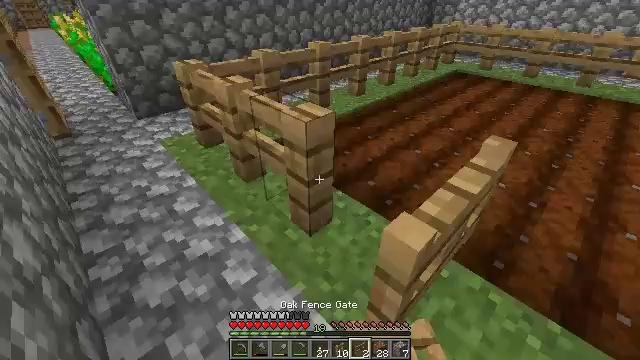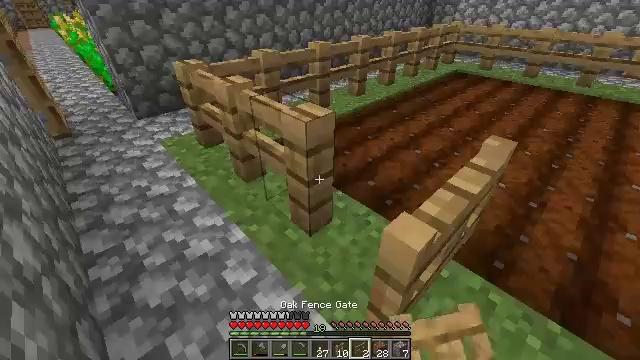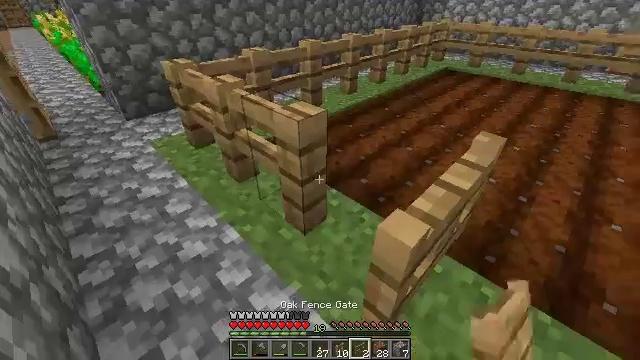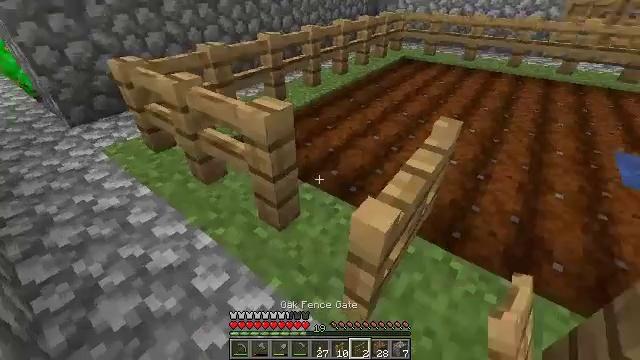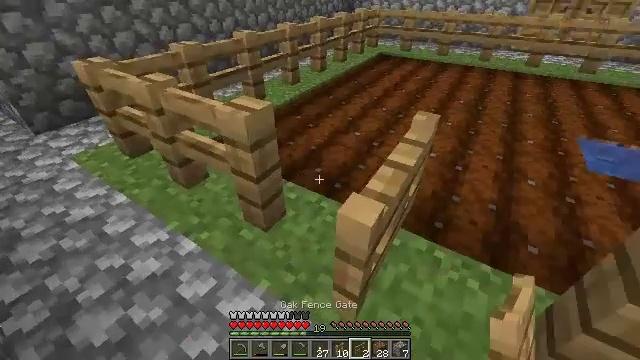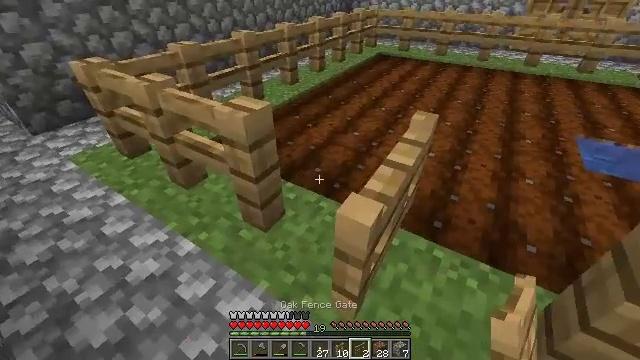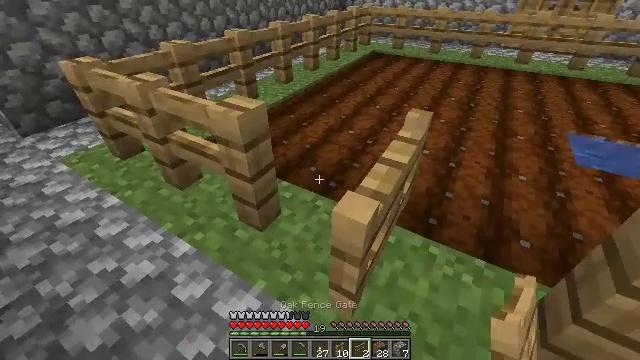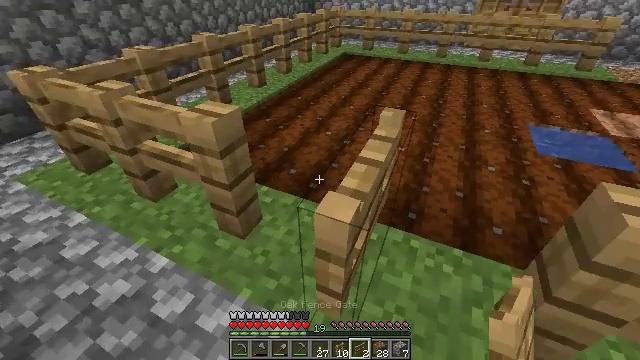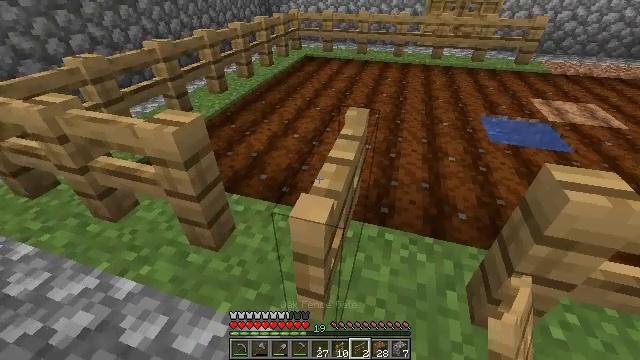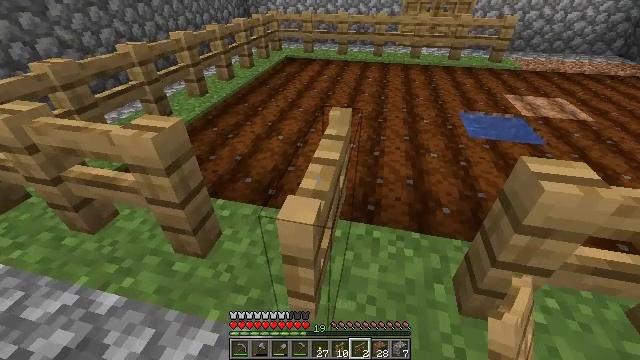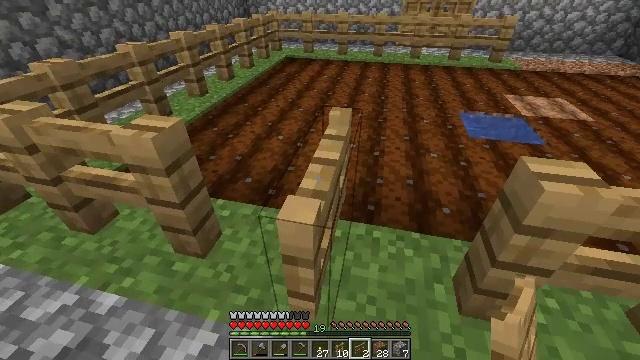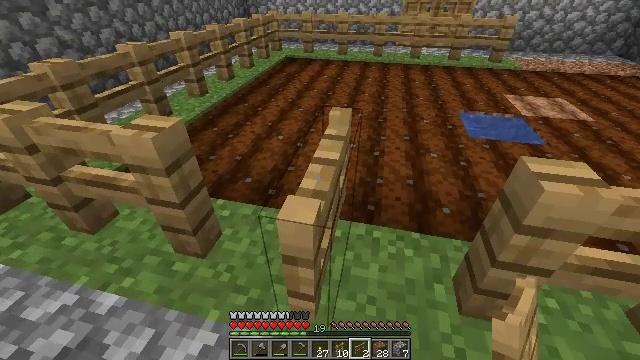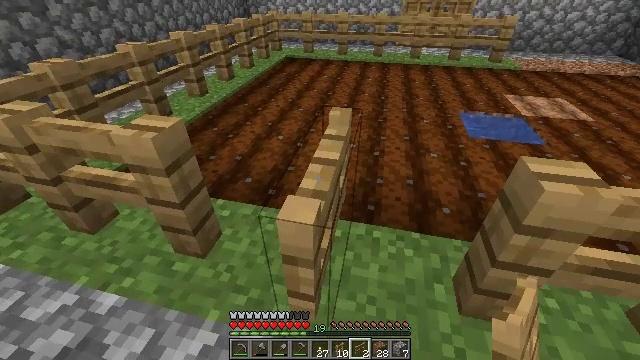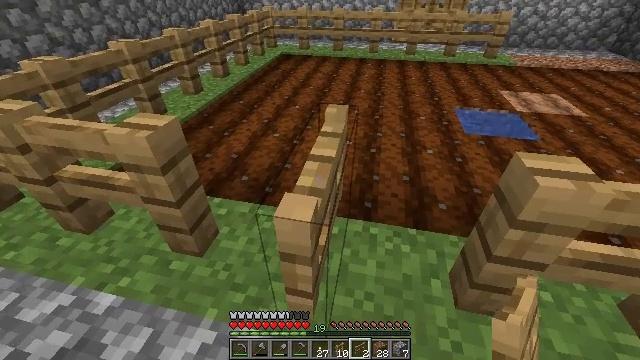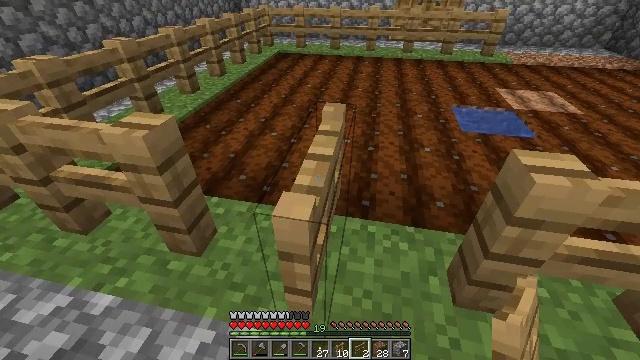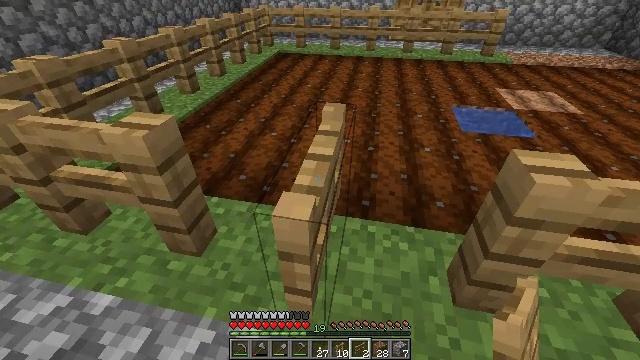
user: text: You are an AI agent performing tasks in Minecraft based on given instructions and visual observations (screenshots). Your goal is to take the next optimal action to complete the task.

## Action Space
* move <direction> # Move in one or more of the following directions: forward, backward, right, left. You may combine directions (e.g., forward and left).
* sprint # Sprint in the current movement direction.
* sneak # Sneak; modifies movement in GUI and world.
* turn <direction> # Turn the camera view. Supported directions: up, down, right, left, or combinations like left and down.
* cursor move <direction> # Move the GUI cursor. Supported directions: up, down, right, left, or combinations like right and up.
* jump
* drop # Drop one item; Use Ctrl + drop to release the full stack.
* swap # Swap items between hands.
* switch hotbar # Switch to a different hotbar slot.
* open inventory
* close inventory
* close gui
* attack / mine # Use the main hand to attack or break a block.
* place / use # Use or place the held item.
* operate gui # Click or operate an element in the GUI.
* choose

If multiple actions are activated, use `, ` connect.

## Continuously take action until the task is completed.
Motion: motion action
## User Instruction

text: Attack the oak fence gate to break it.
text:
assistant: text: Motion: no_op
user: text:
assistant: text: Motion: turn right
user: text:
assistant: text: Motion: turn right and down
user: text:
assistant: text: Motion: turn right
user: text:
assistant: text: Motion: no_op
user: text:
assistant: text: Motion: turn right
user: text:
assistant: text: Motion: turn right
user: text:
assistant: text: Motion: turn right
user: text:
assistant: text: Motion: turn right
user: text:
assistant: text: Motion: no_op
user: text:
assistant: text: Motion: no_op
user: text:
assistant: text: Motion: no_op
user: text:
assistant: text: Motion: no_op
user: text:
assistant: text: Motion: no_op
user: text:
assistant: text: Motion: no_op
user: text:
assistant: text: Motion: no_op
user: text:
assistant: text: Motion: no_op
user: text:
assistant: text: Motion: no_op
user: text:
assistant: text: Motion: no_op
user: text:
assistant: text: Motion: no_op
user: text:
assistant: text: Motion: no_op
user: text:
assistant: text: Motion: no_op
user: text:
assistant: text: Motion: no_op
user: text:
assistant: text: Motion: no_op
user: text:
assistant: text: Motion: no_op
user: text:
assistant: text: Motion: no_op
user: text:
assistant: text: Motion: no_op
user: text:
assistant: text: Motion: no_op
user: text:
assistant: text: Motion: no_op
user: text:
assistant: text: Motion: no_op